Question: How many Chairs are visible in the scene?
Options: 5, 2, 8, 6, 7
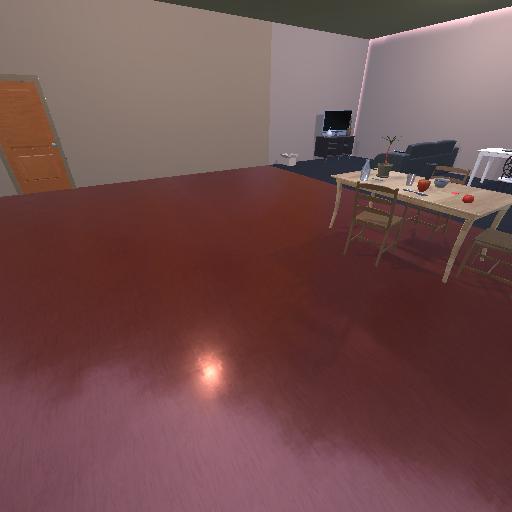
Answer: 5